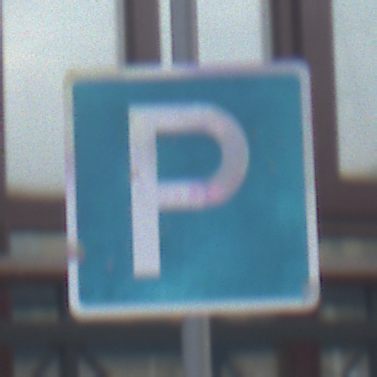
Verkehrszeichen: Parken
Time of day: MorningAfternoon
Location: Outdoor (Urban)
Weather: Overcast
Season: NotSpecified
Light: Natural